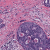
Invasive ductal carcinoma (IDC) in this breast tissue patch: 0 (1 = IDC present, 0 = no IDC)